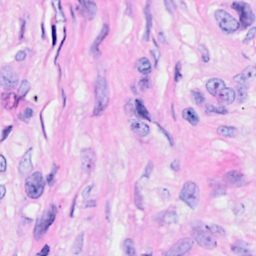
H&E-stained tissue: Breast